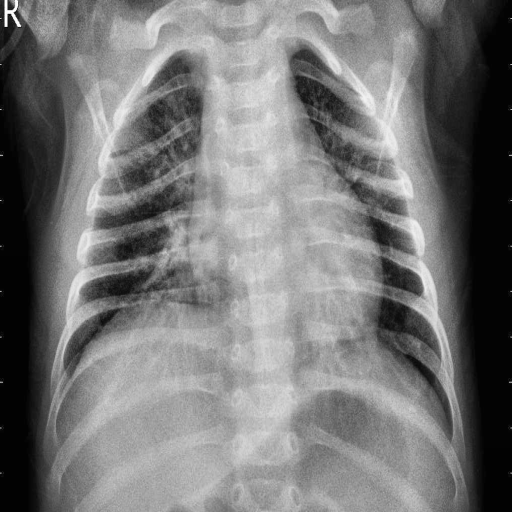
Finding: PNEUMONIA